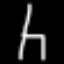
Label: chair